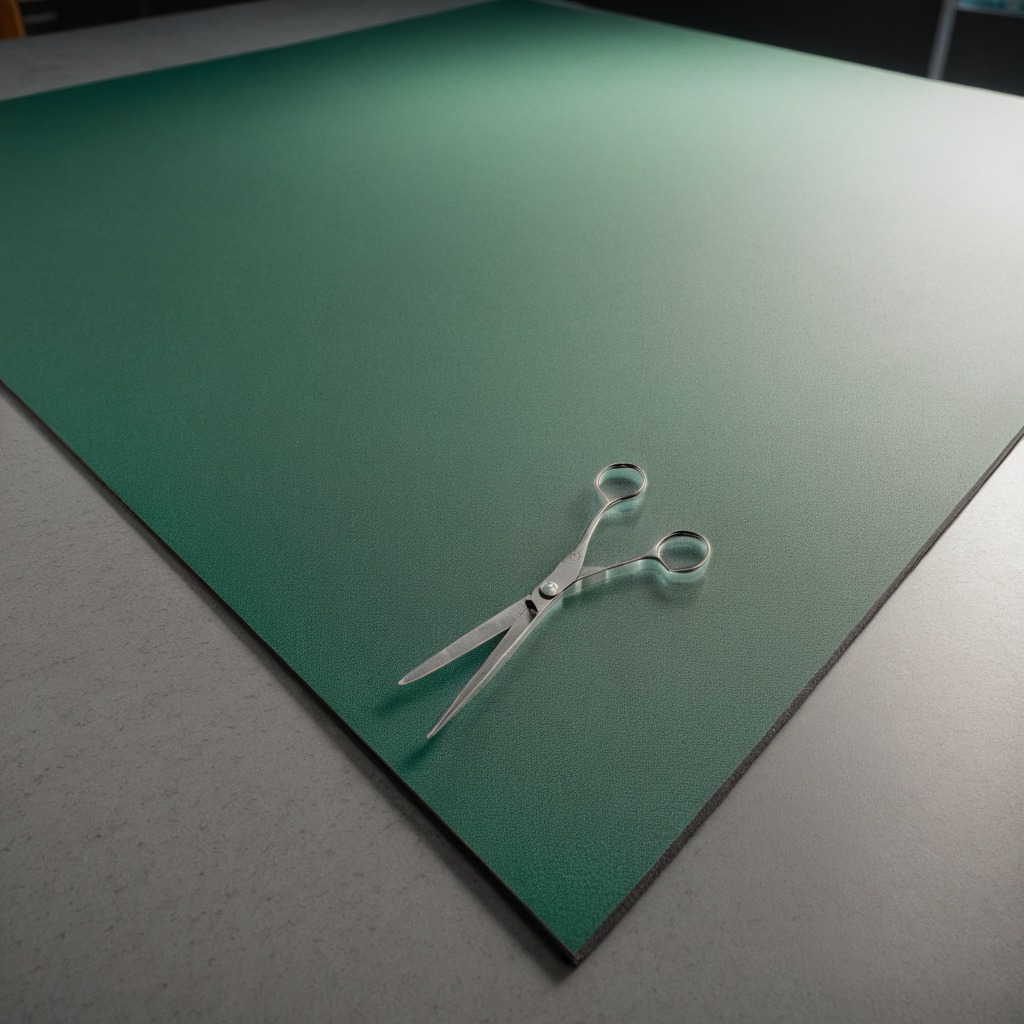
A scissor lying on a clean granite tabletop covered with a green rubber mat inside a workshop under bright overhead lighting crisp shadows high clarity worn but beneath the mat